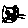
Label: cat